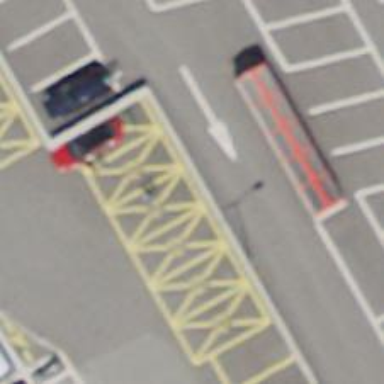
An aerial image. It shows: Charging station.